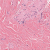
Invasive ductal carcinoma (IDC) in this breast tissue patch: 0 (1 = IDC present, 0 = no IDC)